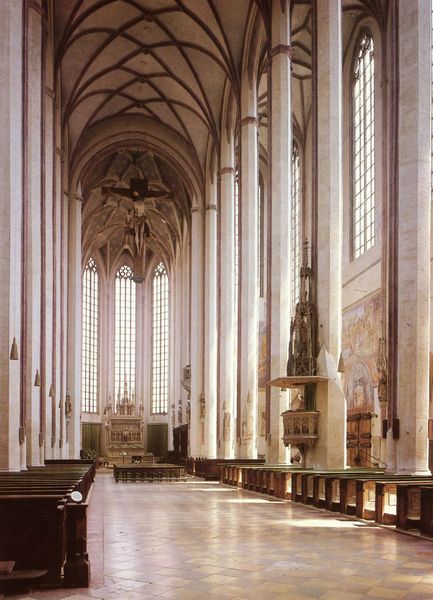
Titel: St. Martin in Landshut
Standort: Landshut, St. Martin (EU - D - Bayern)
Schlagwörter: himmel, braun, fenster, glas, hell, licht, marmor, pfeiler, schwarz, säulen, weiss, architektur, kirche, boden, gotik, schiff, bogen, bank, fliessen, gestühl, glanz, wandmalerei, kerzen, hoch, foto, fotografie, bögen, gang, gewölbe, kreuz, dom, schlicht, schwarzweiss, altar, bänke, hochaltar, kapitelle, kathedrale, kapitell, mittelgang, mittelschiff, gotisch, kanzel, kreuzgewölbe, kreuzgratgewölbe, spitzbogen, jesus, apsis, chor, kapelle, sakralbau, ewiss, glass, pilster, kreizrippengewölbe